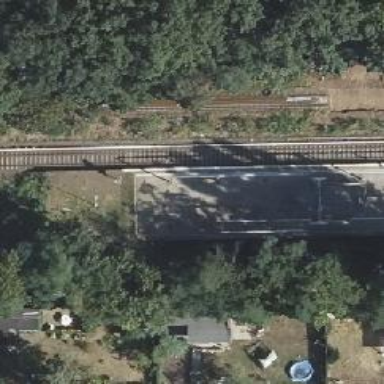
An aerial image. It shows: There is light rail electrified railway with embankment.